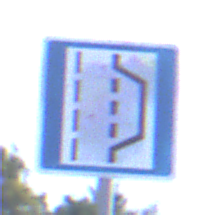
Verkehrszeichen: NothalteUndPannenbucht
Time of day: SunriseSunset
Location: Outdoor (Suburban)
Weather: PartlyCloudy
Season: NotSpecified
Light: Natural